Current action and preconditions to check: trajectory_clear

Your task: For each precondition in the list above, predict whether it will hold at this action.

Consider the current scene as observed from the mobile robot's camera, and analyze the predicted future states of all dynamic agents (e.g., people, animals, vehicles, or any moving entities) within the NEXT SECOND.

IMPORTANT: Only answer "very likely" if you are absolutely certain—based on strong, clear evidence—that a dynamic agent will violate the precondition in the predicted future state. Do NOT answer "very likely" for unlikely, ambiguous, or low-probability risks.

Ask yourself for each precondition: Is there a high probability, with clear and convincing evidence, that the predicted future states of any dynamic agent will interfere with the predicted future state of the currently executing action within the NEXT SECOND, causing that precondition to fail?

Assess the risk level based on these predictions. Use "likely" or "very likely" if motions create a clear risk of interference.

Use "neutral" or "improbable" if agents are nearby but their predicted paths are clearly diverging or non-conflicting.

Failure Risk Categories: "very improbable", "improbable", "neutral", "likely", "very likely"

Answer Format: Output ONLY the probability_of_failure value from these categories: "very improbable", "improbable", "neutral", "likely", "very likely"

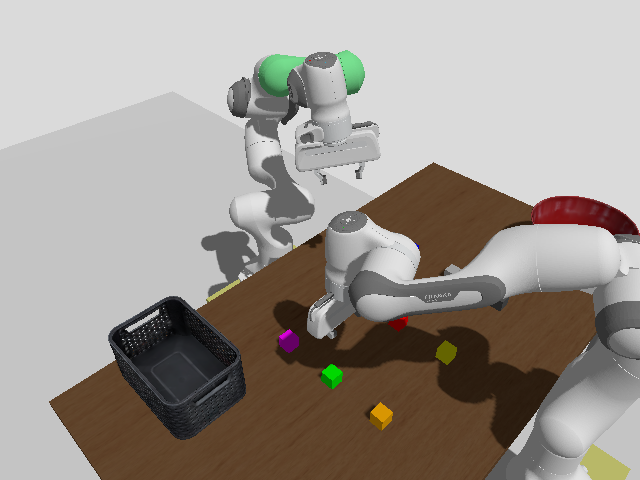

Answer: very improbable